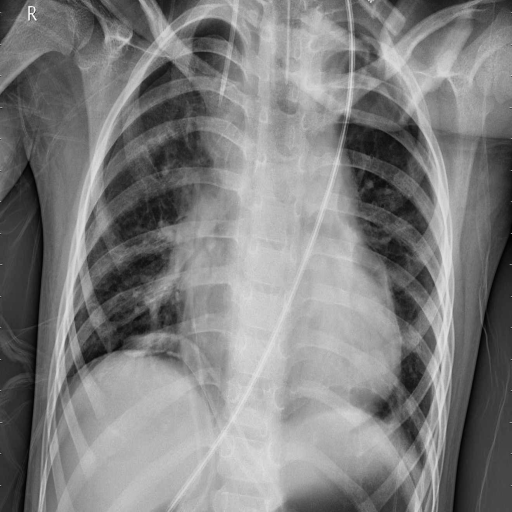
Finding: PNEUMONIA